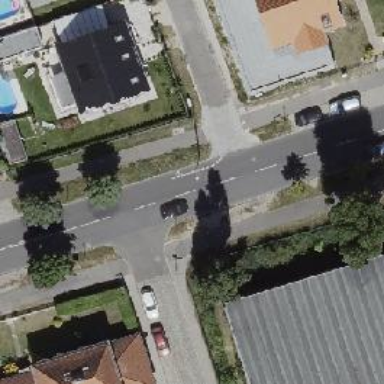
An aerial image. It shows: Tertiary road with asphalt surface and sidewalks on both sides.